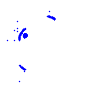
Particle: electron